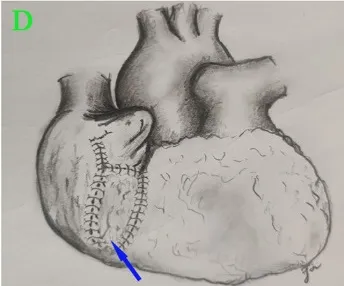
Surgical view of the reconstructed RA. (D) The reconstructed RA. Right arrow, infected RA tissue; blue arrow, LAA.
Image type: radiology (ct)